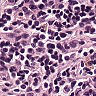
Metastatic tissue present: no